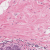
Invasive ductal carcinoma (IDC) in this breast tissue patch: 0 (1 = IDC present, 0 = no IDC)